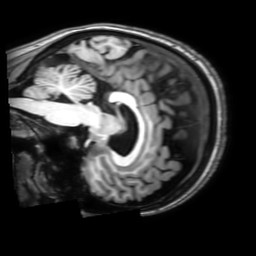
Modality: T1w
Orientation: sagittal
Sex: female
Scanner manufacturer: philips
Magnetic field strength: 3 T
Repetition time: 0.0123 s
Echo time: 0.003475 s